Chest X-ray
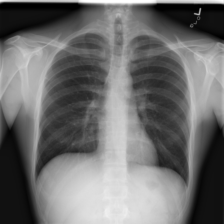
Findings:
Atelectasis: negative
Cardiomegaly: negative
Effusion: negative
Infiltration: negative
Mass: negative
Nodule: negative
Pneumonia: negative
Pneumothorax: negative
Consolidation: negative
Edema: negative
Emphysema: negative
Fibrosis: negative
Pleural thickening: negative
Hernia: negative